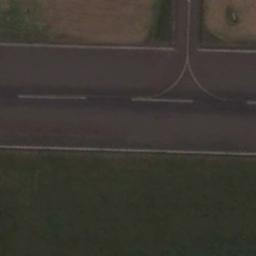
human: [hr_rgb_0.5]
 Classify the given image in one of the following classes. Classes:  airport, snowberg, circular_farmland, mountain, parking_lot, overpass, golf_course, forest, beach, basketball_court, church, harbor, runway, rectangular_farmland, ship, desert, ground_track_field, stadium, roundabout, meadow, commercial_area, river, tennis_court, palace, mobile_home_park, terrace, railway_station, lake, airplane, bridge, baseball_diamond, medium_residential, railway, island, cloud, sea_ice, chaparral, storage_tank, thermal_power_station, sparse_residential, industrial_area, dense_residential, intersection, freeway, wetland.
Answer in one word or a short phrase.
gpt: runway